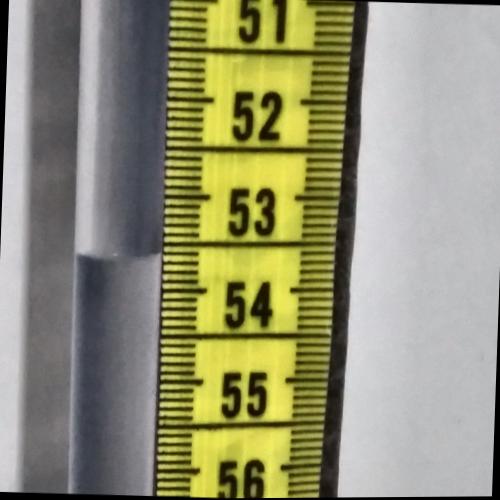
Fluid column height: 53.6 cm